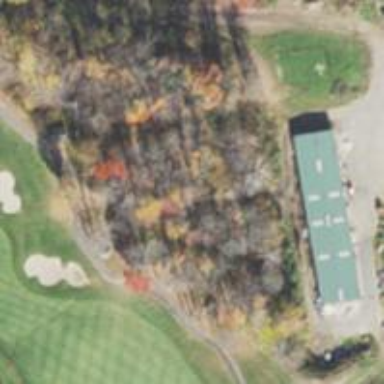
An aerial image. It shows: Path designated for golf carts.